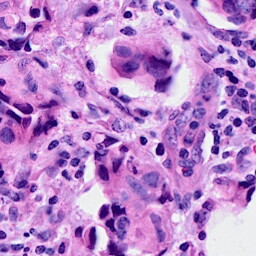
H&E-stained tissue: Breast